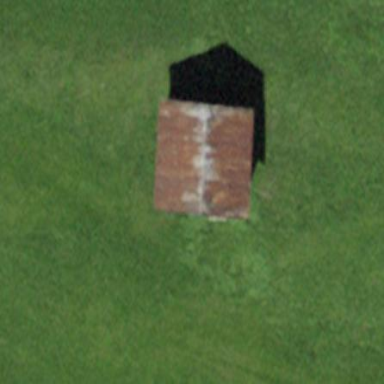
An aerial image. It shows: Shed.